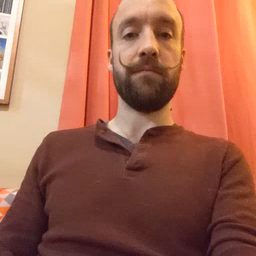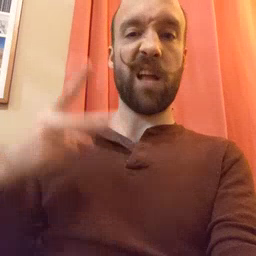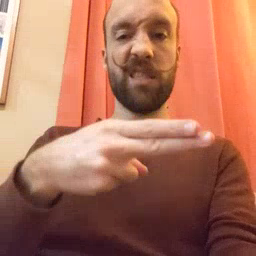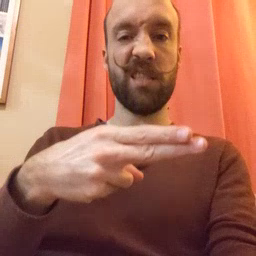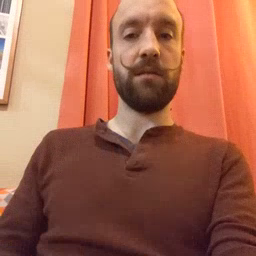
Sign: cut